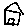
Label: house